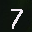
Label: 7